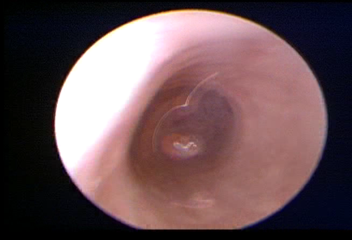
Modality: WLC
Class: Normal mucosa
Bladder cancer association: No